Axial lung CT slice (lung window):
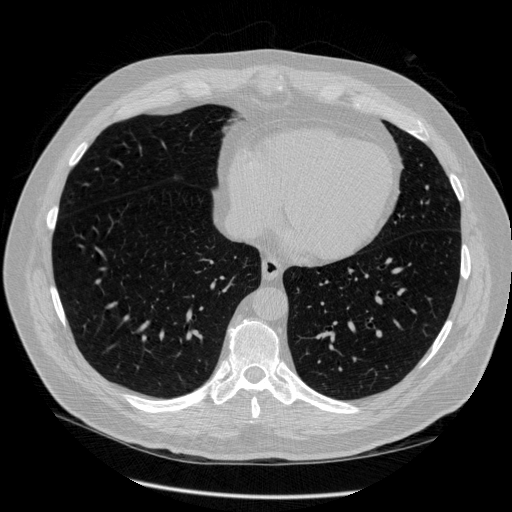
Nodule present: no